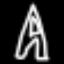
Label: The Eiffel Tower